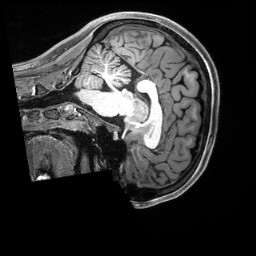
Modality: T1w
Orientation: sagittal
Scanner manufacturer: siemens
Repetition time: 2.5 s
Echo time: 0.00231 s